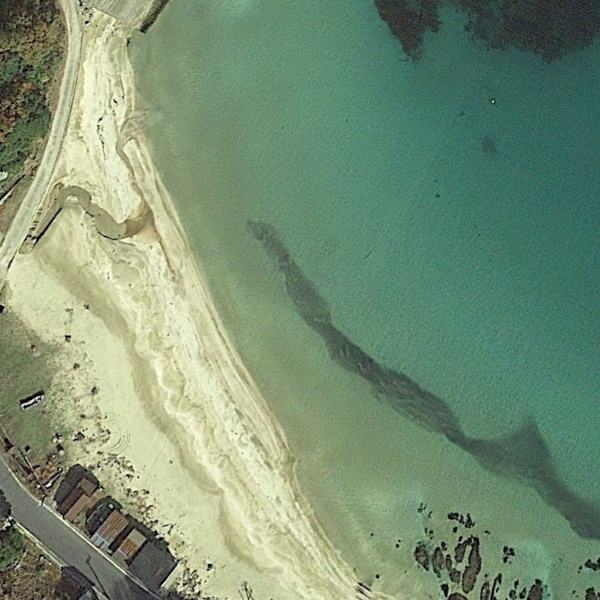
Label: Beach